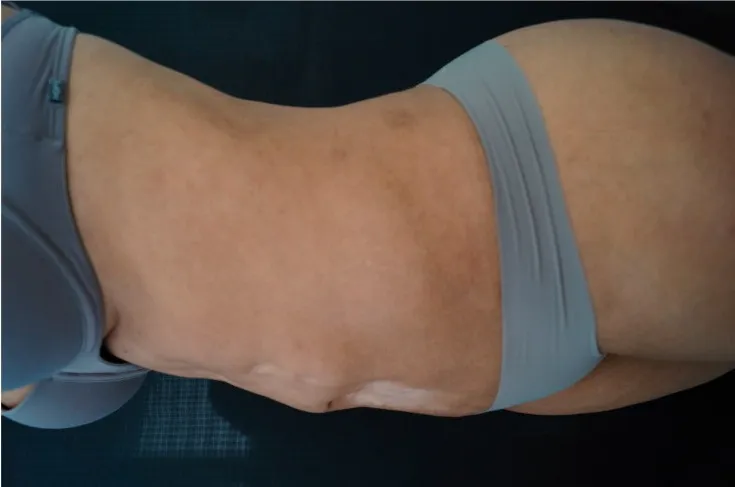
(A,B,C) Before treatment.
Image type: medical_photograph (skin_photograph)